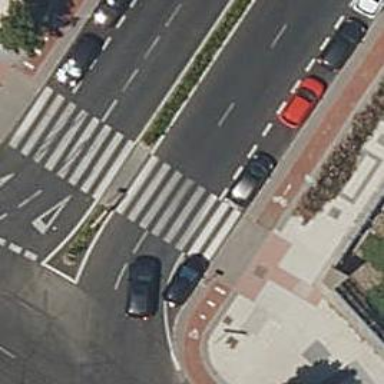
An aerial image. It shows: Uncontrolled zebra crossing on footway.